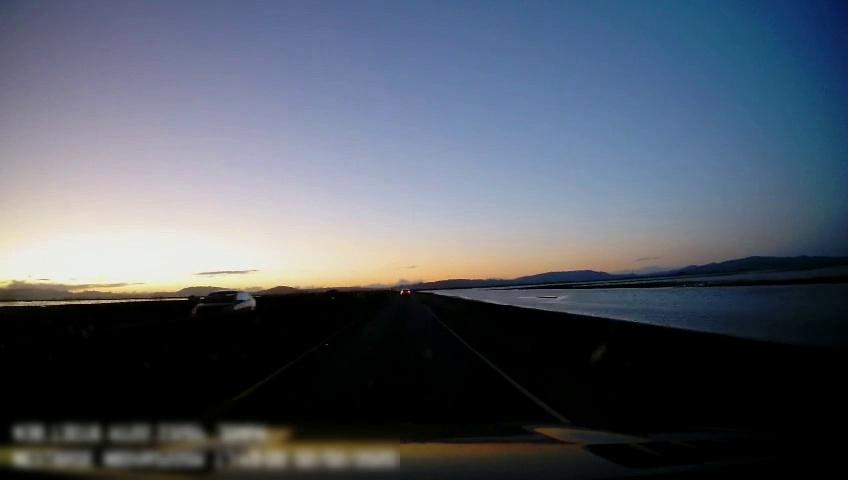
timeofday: Dusk/Dawn/Twilight
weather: Sunny
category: Drivable Space
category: Vehicles | Car
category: Vehicles | Car
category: Lanes | Current Lane
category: Lanes | Current Lane